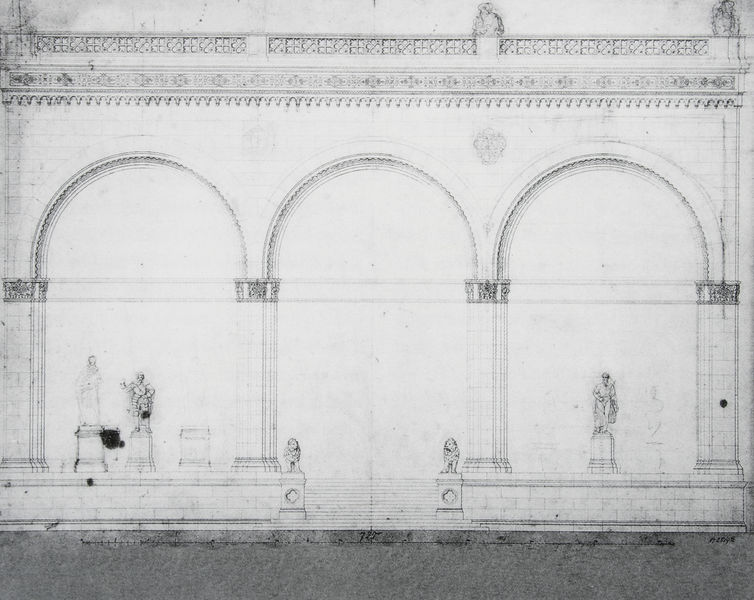
Titel: Aufriss der Feldherrenhalle in München
Künstler: Friedrich von Gärtner
Standort: München
Institution: Architekturmuseum der Technischen Universität
Schlagwörter: umhang, wasser, weiß, grau, männer, pfeiler, schwarz, skizze, säulen, terasse, zeichnung, gebäude, tiere, ornament, wand, architektur, arm, sockel, steine, drei, klassizismus, girlande, balkon, ansicht, bogen, fassade, italien, mauer, grafik, graphik, linien, pilaster, figuren, rundbogen, treppe, treppen, dekor, verzierung, stuck, geländer, stufen, halle, bögen, eingang, münchen, balustrade, mauerwerk, schnitt, schwarzweiß, entwurf, zwickel, arkaden, kapitelle, fries, portal, wappen, sims, gesims, skulpturen, frontalansicht, löwen, statuen, bündelpfeiler, antik, anblick, rundbögen, gärtner, plan, löwe, fresko, joch, rundung, bau, römisch, kapitel, klenze, aufriss, zeichung, arkatur, podeste, baluster, technisch, feldherrnhalle, blenbögen, akarde, sockelleiste, slizze, etwurf, portral, feldherrn, monumente, sufen, kapitelle zeichnung